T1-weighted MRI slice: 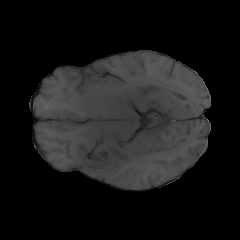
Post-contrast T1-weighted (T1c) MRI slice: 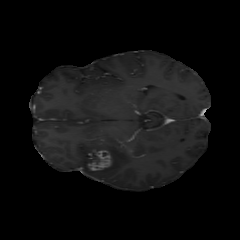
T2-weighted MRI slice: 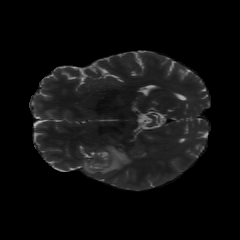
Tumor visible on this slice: yes